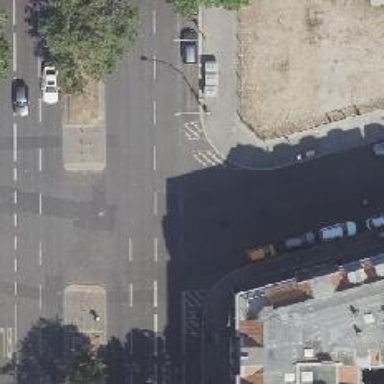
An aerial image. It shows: Unmarked road crossing.